Interaction volume radius: 10 \u00c5
Interaction volume height: 10 \u00c5
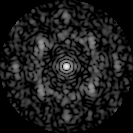
Disorder parameter: 0.5835